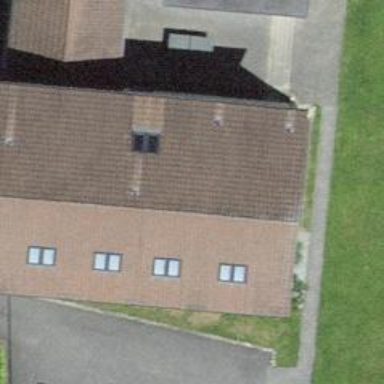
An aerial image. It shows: School.